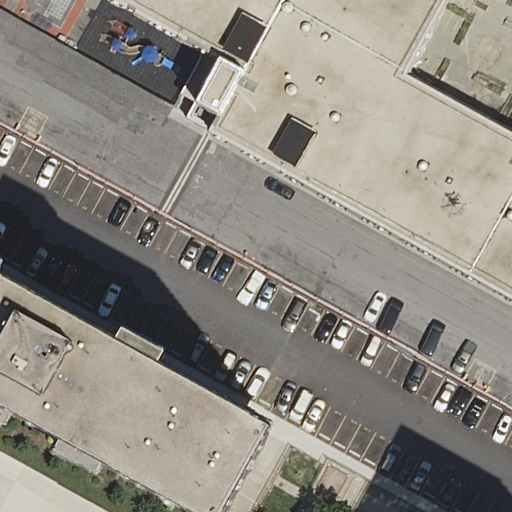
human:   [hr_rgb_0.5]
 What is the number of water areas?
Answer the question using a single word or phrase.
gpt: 0

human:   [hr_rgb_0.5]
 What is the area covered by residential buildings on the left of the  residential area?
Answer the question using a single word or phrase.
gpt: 17m2

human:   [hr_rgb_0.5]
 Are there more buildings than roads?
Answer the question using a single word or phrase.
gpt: yes

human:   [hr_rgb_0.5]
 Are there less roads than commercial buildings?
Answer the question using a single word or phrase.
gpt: no

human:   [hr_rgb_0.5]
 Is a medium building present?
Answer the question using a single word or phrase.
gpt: no

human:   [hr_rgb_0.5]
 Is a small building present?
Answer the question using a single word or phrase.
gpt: yes

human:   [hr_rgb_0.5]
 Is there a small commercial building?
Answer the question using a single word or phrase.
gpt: no

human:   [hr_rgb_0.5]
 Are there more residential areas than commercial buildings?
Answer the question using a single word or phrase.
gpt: yes

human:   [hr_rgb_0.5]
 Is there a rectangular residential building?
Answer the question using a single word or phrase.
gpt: yes

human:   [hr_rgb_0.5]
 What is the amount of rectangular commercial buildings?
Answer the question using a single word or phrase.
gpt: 0

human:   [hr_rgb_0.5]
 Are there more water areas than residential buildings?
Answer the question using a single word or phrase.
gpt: no

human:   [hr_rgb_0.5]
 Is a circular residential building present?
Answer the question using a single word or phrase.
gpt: no

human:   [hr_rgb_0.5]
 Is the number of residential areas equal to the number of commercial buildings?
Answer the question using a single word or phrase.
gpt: no

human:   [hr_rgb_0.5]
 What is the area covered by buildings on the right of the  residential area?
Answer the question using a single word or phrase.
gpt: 4093m2

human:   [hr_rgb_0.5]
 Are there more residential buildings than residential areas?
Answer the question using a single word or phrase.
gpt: yes

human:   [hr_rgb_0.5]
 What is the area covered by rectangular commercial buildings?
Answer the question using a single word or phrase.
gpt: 0m2

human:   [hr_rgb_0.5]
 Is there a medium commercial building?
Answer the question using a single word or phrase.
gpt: no

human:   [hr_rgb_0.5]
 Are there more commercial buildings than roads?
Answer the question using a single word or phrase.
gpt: no

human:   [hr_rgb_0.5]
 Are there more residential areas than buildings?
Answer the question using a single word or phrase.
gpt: no

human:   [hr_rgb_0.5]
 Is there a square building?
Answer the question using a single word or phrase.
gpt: no

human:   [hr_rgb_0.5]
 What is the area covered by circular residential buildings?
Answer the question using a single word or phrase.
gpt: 0m2

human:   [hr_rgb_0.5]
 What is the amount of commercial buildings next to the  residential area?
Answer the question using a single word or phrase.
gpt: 0

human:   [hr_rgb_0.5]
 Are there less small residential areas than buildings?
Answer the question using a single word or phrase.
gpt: yes

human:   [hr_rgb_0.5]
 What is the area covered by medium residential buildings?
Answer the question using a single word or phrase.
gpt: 0m2

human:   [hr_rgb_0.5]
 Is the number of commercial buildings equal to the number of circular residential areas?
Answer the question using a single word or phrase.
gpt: yes

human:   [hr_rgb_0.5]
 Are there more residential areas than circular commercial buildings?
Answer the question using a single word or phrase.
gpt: yes

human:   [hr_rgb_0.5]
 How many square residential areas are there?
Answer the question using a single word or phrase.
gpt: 0

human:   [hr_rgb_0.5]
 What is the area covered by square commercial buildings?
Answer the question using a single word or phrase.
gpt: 0m2

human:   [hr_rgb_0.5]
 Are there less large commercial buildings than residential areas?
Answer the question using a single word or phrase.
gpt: yes

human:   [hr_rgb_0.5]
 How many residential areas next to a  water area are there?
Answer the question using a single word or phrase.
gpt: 0

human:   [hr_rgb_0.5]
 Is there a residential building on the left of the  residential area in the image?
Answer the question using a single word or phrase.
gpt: yes

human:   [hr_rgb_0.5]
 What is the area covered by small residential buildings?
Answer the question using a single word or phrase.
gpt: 17m2

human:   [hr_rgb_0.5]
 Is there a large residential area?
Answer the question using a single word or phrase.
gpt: yes

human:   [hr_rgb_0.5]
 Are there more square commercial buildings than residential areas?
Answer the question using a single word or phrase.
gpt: no

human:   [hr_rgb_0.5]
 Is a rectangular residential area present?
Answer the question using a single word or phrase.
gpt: yes

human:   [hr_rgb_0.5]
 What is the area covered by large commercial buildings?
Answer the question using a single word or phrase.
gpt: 0m2